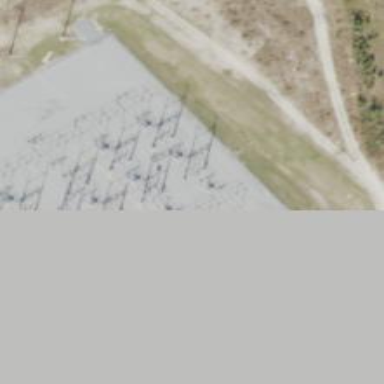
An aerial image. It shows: Switch for power supply.